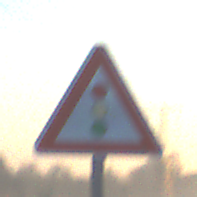
Verkehrszeichen: Lichtzeichenanlage
Umgebung: Outdoor, Nature
Tageszeit: Dawn
Wetter: Clear
Licht: Natural
Jahreszeit: NotSpecified
Kontrast: LowContrast